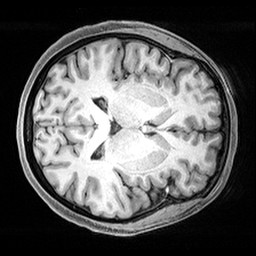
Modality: T1w
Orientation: axial
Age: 37
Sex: female
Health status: healthy
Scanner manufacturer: siemens
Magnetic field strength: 3 T
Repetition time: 2.4 s
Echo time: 0.00217 s